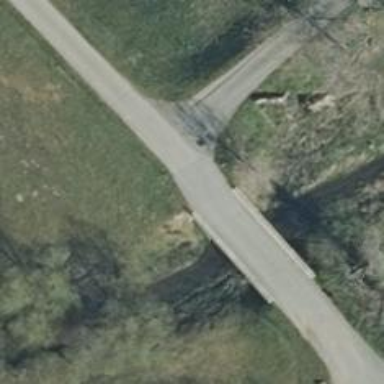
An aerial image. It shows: Asphalt track road with bridge. The track type is grade1.